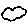
Label: cloud